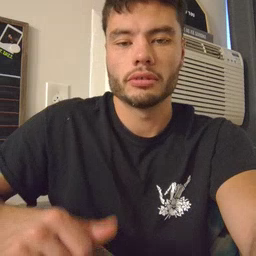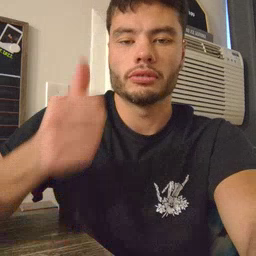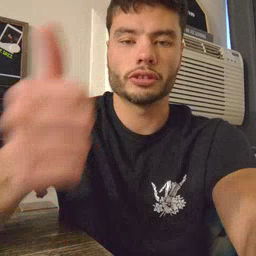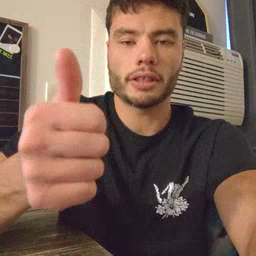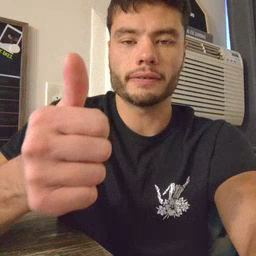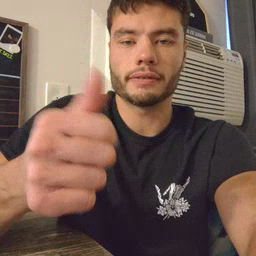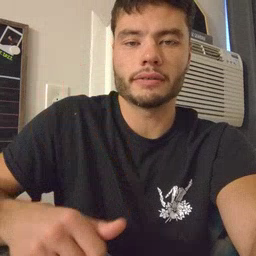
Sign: yourself